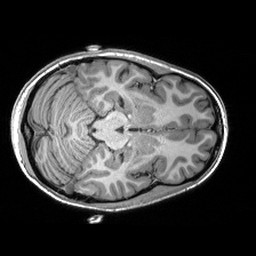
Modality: T1w
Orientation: axial
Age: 23
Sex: female
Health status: healthy
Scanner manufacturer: siemens
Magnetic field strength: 3 T
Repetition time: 2.53 s
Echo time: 0.00288 s